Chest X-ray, PA view. Patient: 33 years old, sex M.
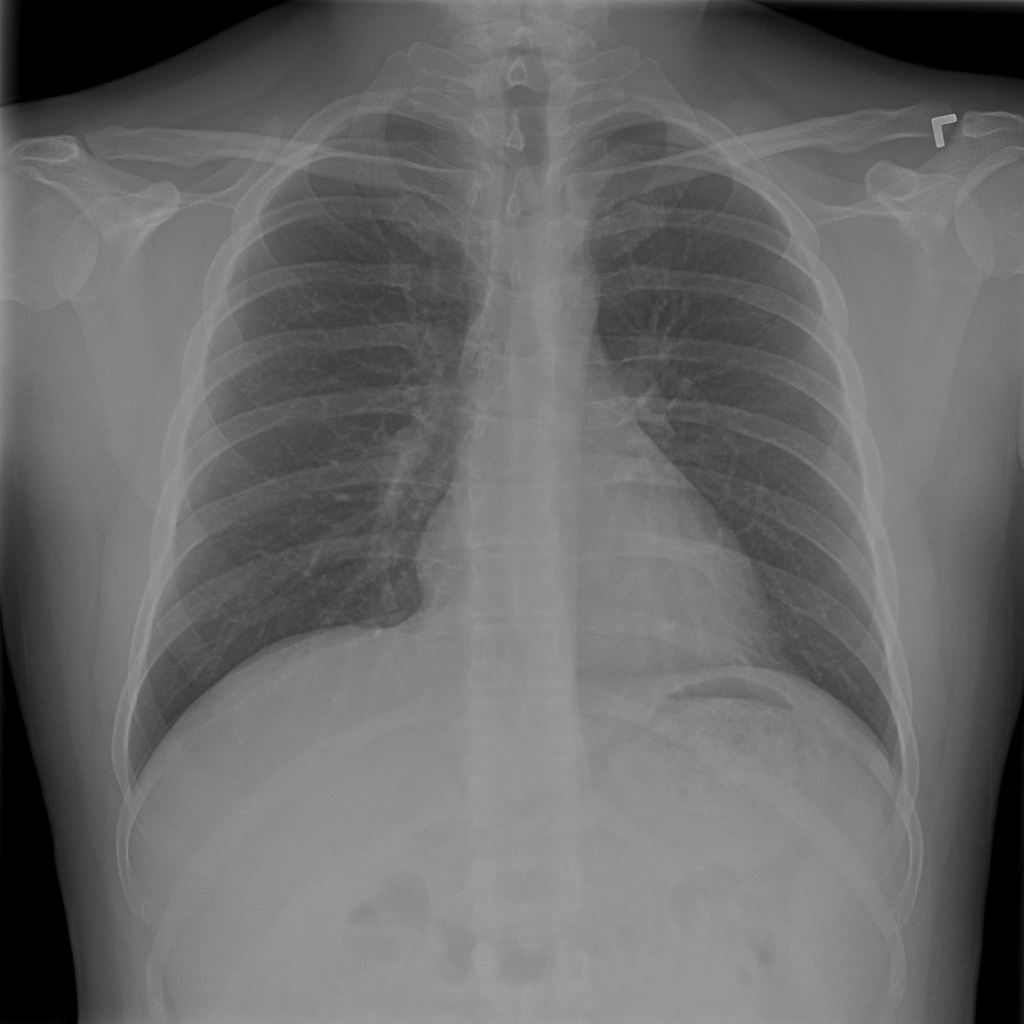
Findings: Infiltration